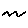
Label: zigzag